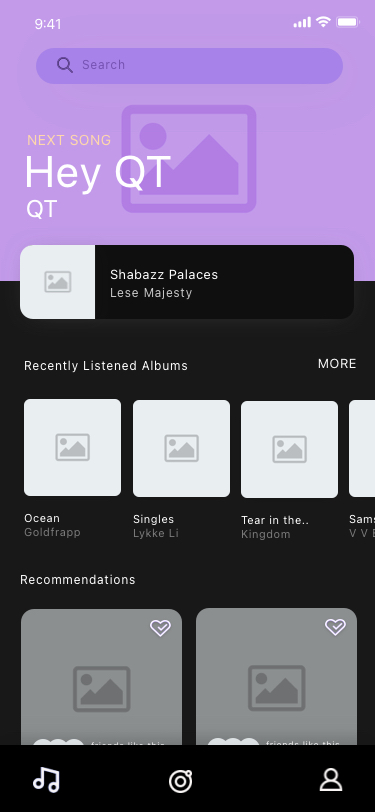
Text in this UI design:
Hey QT
QT
NEXT SONG
Recently Listened Albums
Recommendations
MORE